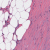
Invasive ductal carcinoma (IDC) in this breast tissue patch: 0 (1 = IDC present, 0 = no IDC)